Question: I have the following plot from some data using Python:

The example data could be something like this:
'''
339
305
276
248
263
424
451
438
410
399
399
398
.
.
.
'''
What I'm trying to do is get the indexes of all the peaks. Please note that I just want the maximum peaks. What I'm currently doing is smoothing the data using Gaussian smoothing to remove the semi peaks and troughs to get smooth curves and finding the indexes of the maxima of those. It works, but it's not a very clean solution.
I was wondering if there is a nicer way of doing this using some clustering method such as kmeans? Could someone point me towards a solution?
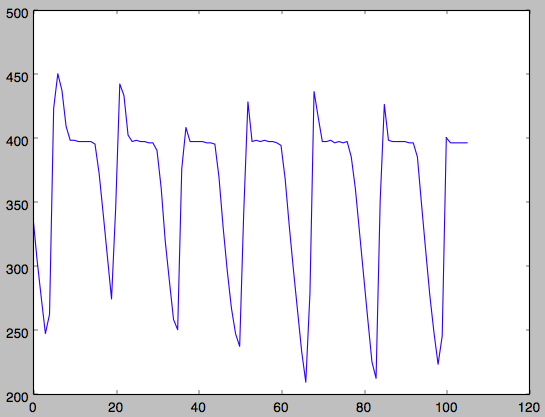
Answer: In fact, using Gaussian smoothing probably means you are doing what is called .
This is - in particular for low-dimensional data - to be considered good statistical practise. You may want to read up on KDE to find out how to choose the kernel bandwidth, but other than that, stick to this established method.
k-means is only beneficial when you have multiple variables, as it optimizes all of them at once. But you would have to choose k, which you probably don't know beforehand.
Try to approach it from a point of view, don't try to do something too fancy.